Current action and preconditions to check: trajectory_clear

Your task: For each precondition in the list above, predict whether it will hold at this action.

Consider the current scene as observed from the mobile robot's camera, and analyze the predicted future states of all dynamic agents (e.g., people, animals, vehicles, or any moving entities) within the NEXT SECOND.

IMPORTANT: Only answer "very likely" if you are absolutely certain—based on strong, clear evidence—that a dynamic agent will violate the precondition in the predicted future state. Do NOT answer "very likely" for unlikely, ambiguous, or low-probability risks.

Ask yourself for each precondition: Is there a high probability, with clear and convincing evidence, that the predicted future states of any dynamic agent will interfere with the predicted future state of the currently executing action within the NEXT SECOND, causing that precondition to fail?

Assess the risk level based on these predictions. Use "likely" or "very likely" if motions create a clear risk of interference.

Use "neutral" or "improbable" if agents are nearby but their predicted paths are clearly diverging or non-conflicting.

Failure Risk Categories: "very improbable", "improbable", "neutral", "likely", "very likely"

Answer Format: Output ONLY the probability_of_failure value from these categories: "very improbable", "improbable", "neutral", "likely", "very likely"

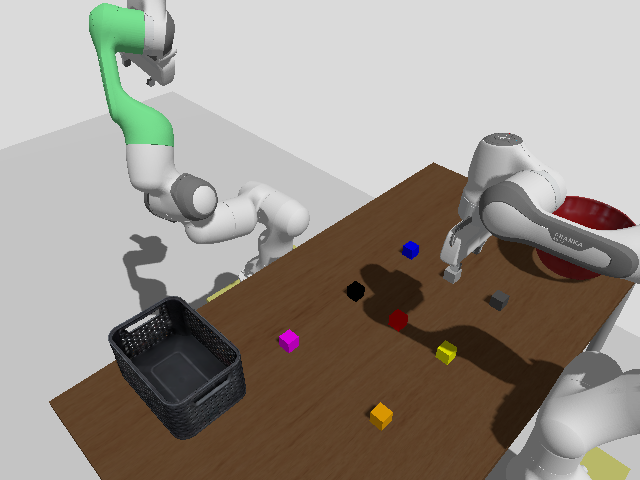

Answer: very improbable